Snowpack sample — Rabbit Ears Pass, Jackson County, Colorado, USA (12/17/25, 1:08 PM MST)
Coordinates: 40.387, -106.625
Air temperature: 34 °F
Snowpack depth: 46 cm
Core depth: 10 cm
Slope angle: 6°, slope face: 165°
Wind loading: medium
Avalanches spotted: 0
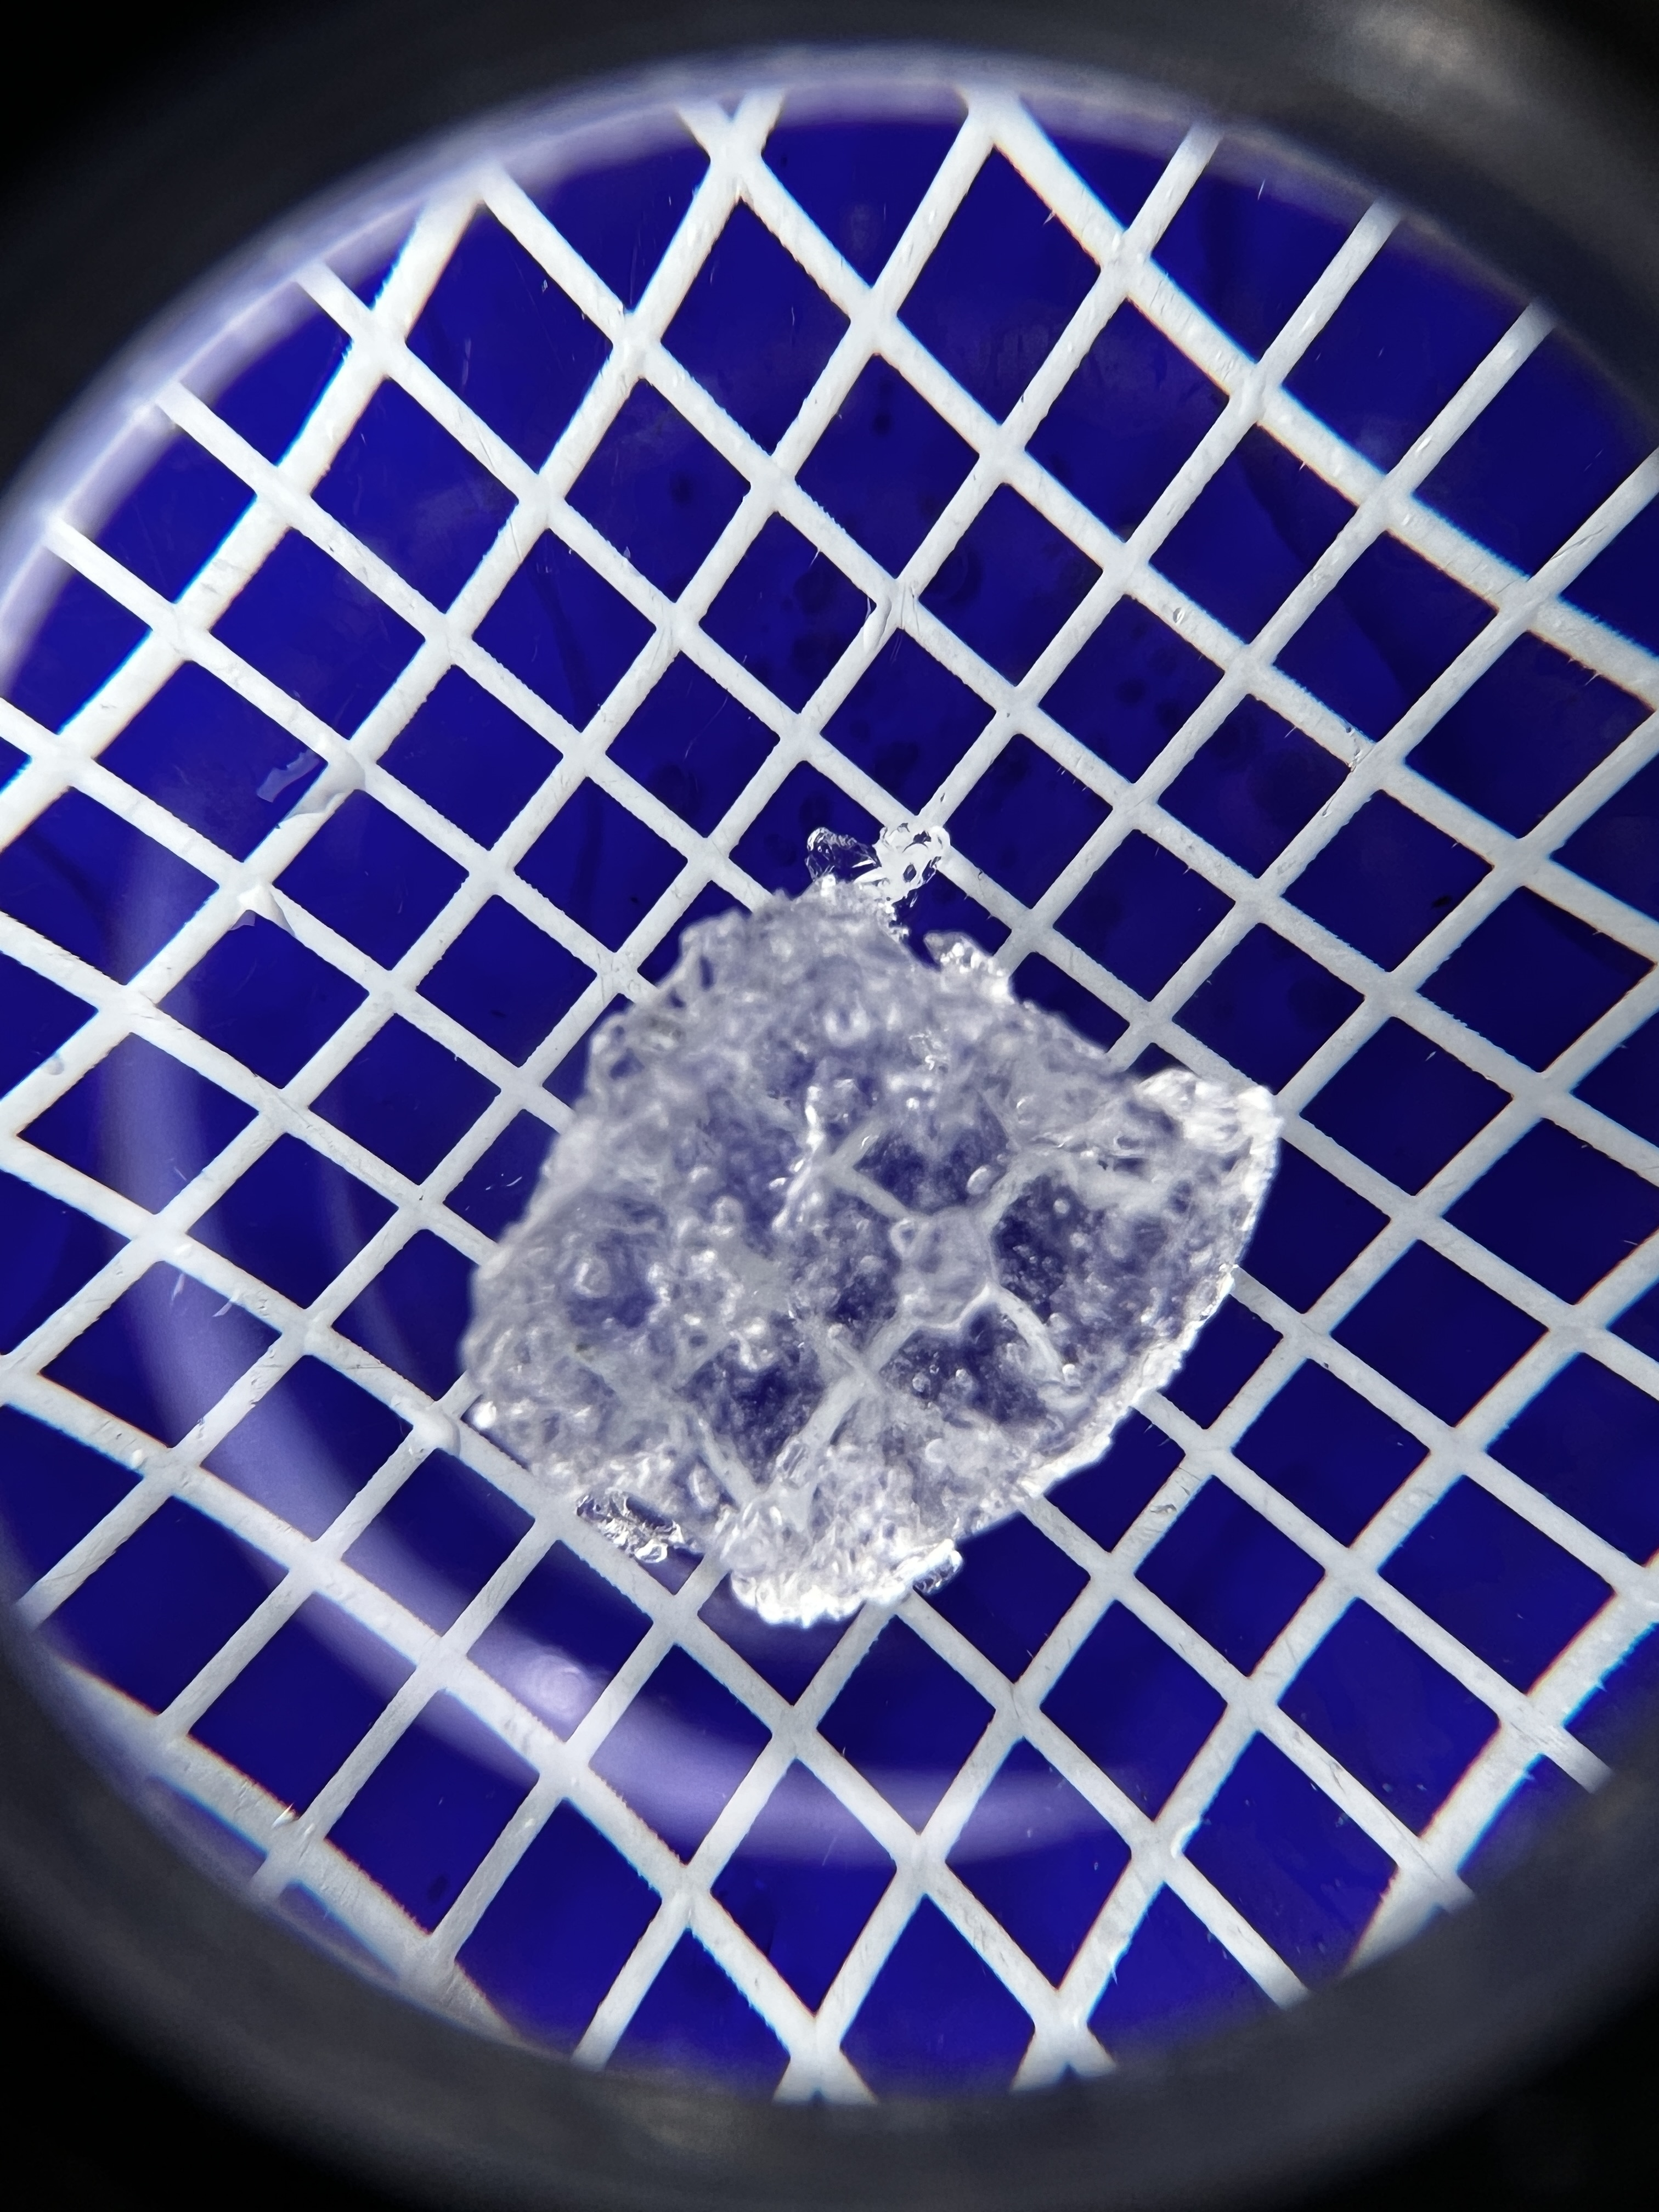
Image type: magnified_profile
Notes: No avalanches spotted nearby, although collected in a meadowy area with minimal risk on this face of the pass.